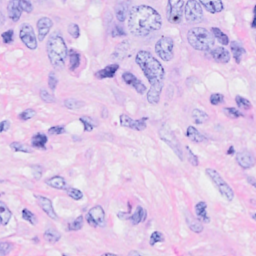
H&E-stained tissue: Breast